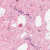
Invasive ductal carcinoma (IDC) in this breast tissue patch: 0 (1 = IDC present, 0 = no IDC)